Question: I want to create an effect similar to the Open Table application. I want the section header to stick to the top as I scroll the table. This is of course the default behavior with a plain table view, but because of style, I want a group table view.
Any ideas or suggestions?

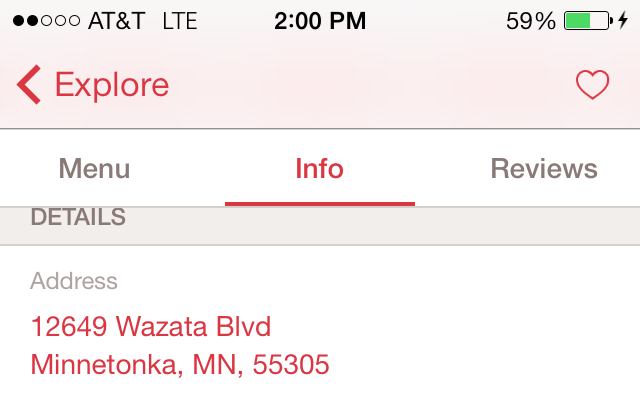
Answer: One way to do it (I'd wager OpenTable does it this way) is to use a plain table style but dress the cells yourself as grouped. You'd need 3 background images for the cells, one for the first cell in a section (with rounded upper corners), one for the last row in a section (with rounded lower corners), and one for the others that looks like grouped cells (with left and right insets).